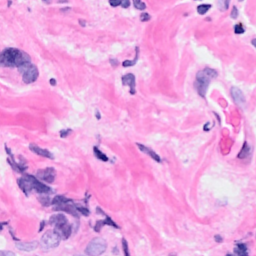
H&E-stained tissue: Breast